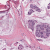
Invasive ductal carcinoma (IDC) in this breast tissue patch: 1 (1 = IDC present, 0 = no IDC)